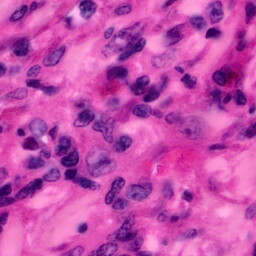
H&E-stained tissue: Pancreatic